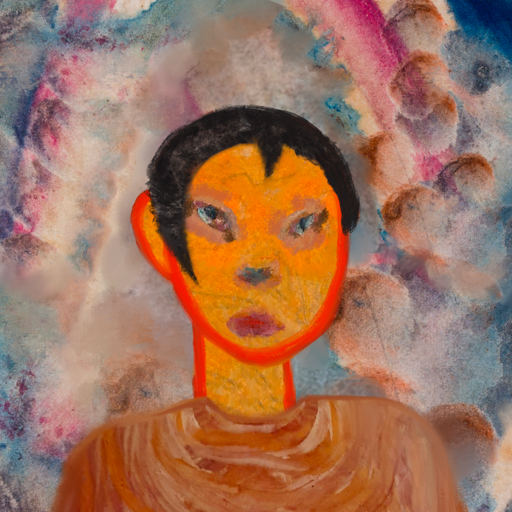
Background: Rupkatha, Head And Neck Front: Sisters, Face Front: Boggyland, Bust: Pious_Lady, Hair Front: Roy_Bahadur, Head Accessory: Blank, Second Necklace: Blank, Necklace: Blank, Baby: Blank